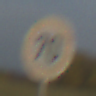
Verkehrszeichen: Geschwindigkeit70
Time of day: SunriseSunset
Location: Outdoor (Nature)
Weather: PartlyCloudy
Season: NotSpecified
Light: Natural